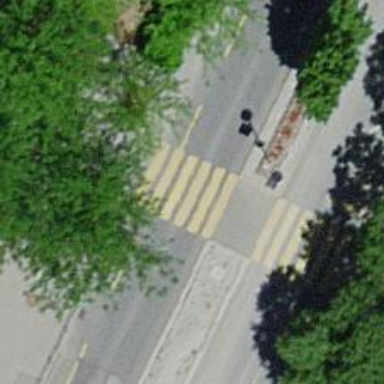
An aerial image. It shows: Marked footway with asphalt surface. The crossing includes pedestrian island.